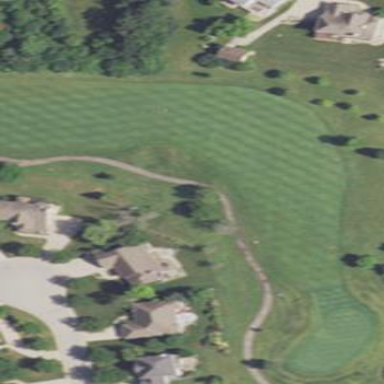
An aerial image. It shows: Grassy area designated as golf fairway.